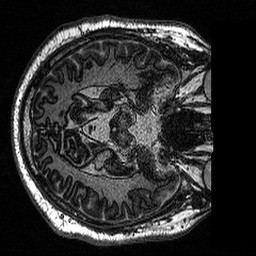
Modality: MP2RAGE
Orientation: axial
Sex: male
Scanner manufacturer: siemens
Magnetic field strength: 3 T
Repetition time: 5 s
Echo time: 0.00292 s